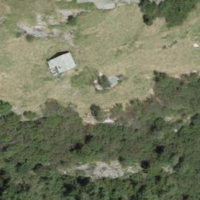
EUNIS habitat code: 32
Species observed at this site:
Vincetoxicum hirundinaria